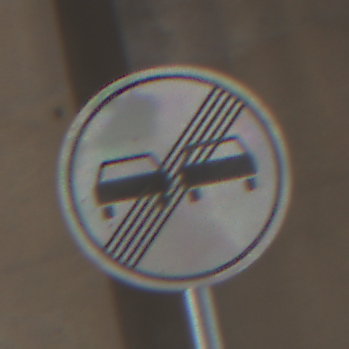
Verkehrszeichen: EndeUeberholverbot
Umgebung: Roofed, Beach
Tageszeit: Midday
Wetter: Overcast
Licht: Natural
Jahreszeit: NotSpecified
Kontrast: LowContrast